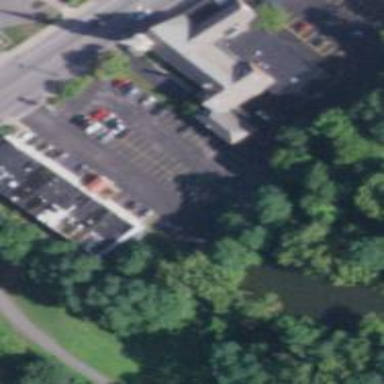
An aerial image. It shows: Motel building.